Question: I can't integrate this in python (1/1+t))+(-1/exp(t)) [0,np.inf]
'''
import numpy as np
from math import exp
from scipy.integrate import quad
print(quad(lamba t: (1/1+t))+(-1/exp(t)),0,np.inf)
'''
It must show Euler constant

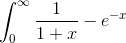
Answer: By the way, with this integral you will never have the Euler constant.
Euler constant is defined as (sorry I can't post images):
<URL>
So you have to change your 'lambda' function to the following:
'''
import numpy as np
from math import exp
from scipy.integrate import quad
f = lambda t: 1/t * (1/(1+t) - exp(-t))
In [21]: quad(f, 0.0, np.inf)
Out[21]: (0.5772156649015537, 3.613579096292482e-10)
'''
The result is '0.5772156649015537' which is the value of the Euler constant.